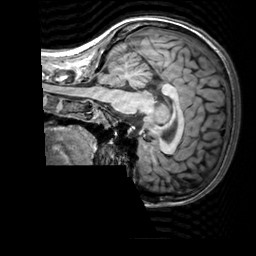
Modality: T1w
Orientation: sagittal
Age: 28
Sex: female
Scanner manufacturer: siemens
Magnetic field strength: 3 T
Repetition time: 2.3 s
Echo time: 0.00303 s